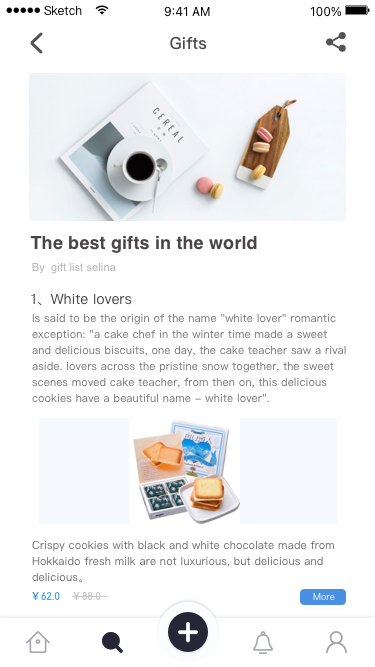
Text in this UI design:
The best gifts in the world
By  gift list selina
Gifts
1、White lovers
Crispy cookies with black and white chocolate made from Hokkaido fresh milk are not luxurious, but delicious and delicious。
Is said to be the origin of the name "white lover" romantic exception: "a cake chef in the winter time made a sweet and delicious biscuits, one day, the cake teacher saw a rival aside. lovers across the pristine snow together, the sweet scenes moved cake teacher, from then on, this delicious cookies have a beautiful name - white lover".
￥62.0
￥88.0
More